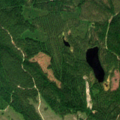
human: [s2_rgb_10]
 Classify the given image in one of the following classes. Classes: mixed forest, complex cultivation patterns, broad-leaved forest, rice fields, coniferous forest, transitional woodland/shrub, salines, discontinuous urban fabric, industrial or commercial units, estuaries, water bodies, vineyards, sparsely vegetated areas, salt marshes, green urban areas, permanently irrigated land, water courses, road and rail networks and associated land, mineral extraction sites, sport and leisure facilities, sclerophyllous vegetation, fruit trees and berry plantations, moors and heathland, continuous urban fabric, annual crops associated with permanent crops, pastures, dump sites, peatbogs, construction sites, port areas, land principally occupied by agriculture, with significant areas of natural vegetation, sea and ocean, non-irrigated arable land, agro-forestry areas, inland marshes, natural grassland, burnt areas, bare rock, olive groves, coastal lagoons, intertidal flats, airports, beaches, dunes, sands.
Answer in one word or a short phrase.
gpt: coniferous forest